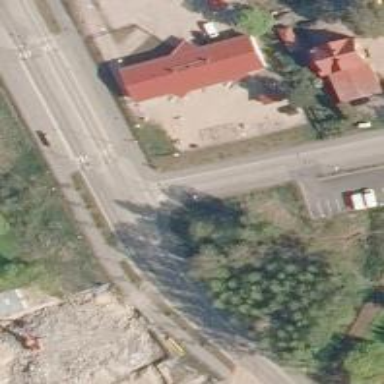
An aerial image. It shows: Marked crossing on asphalt cycleway road.